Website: lowes
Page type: cart
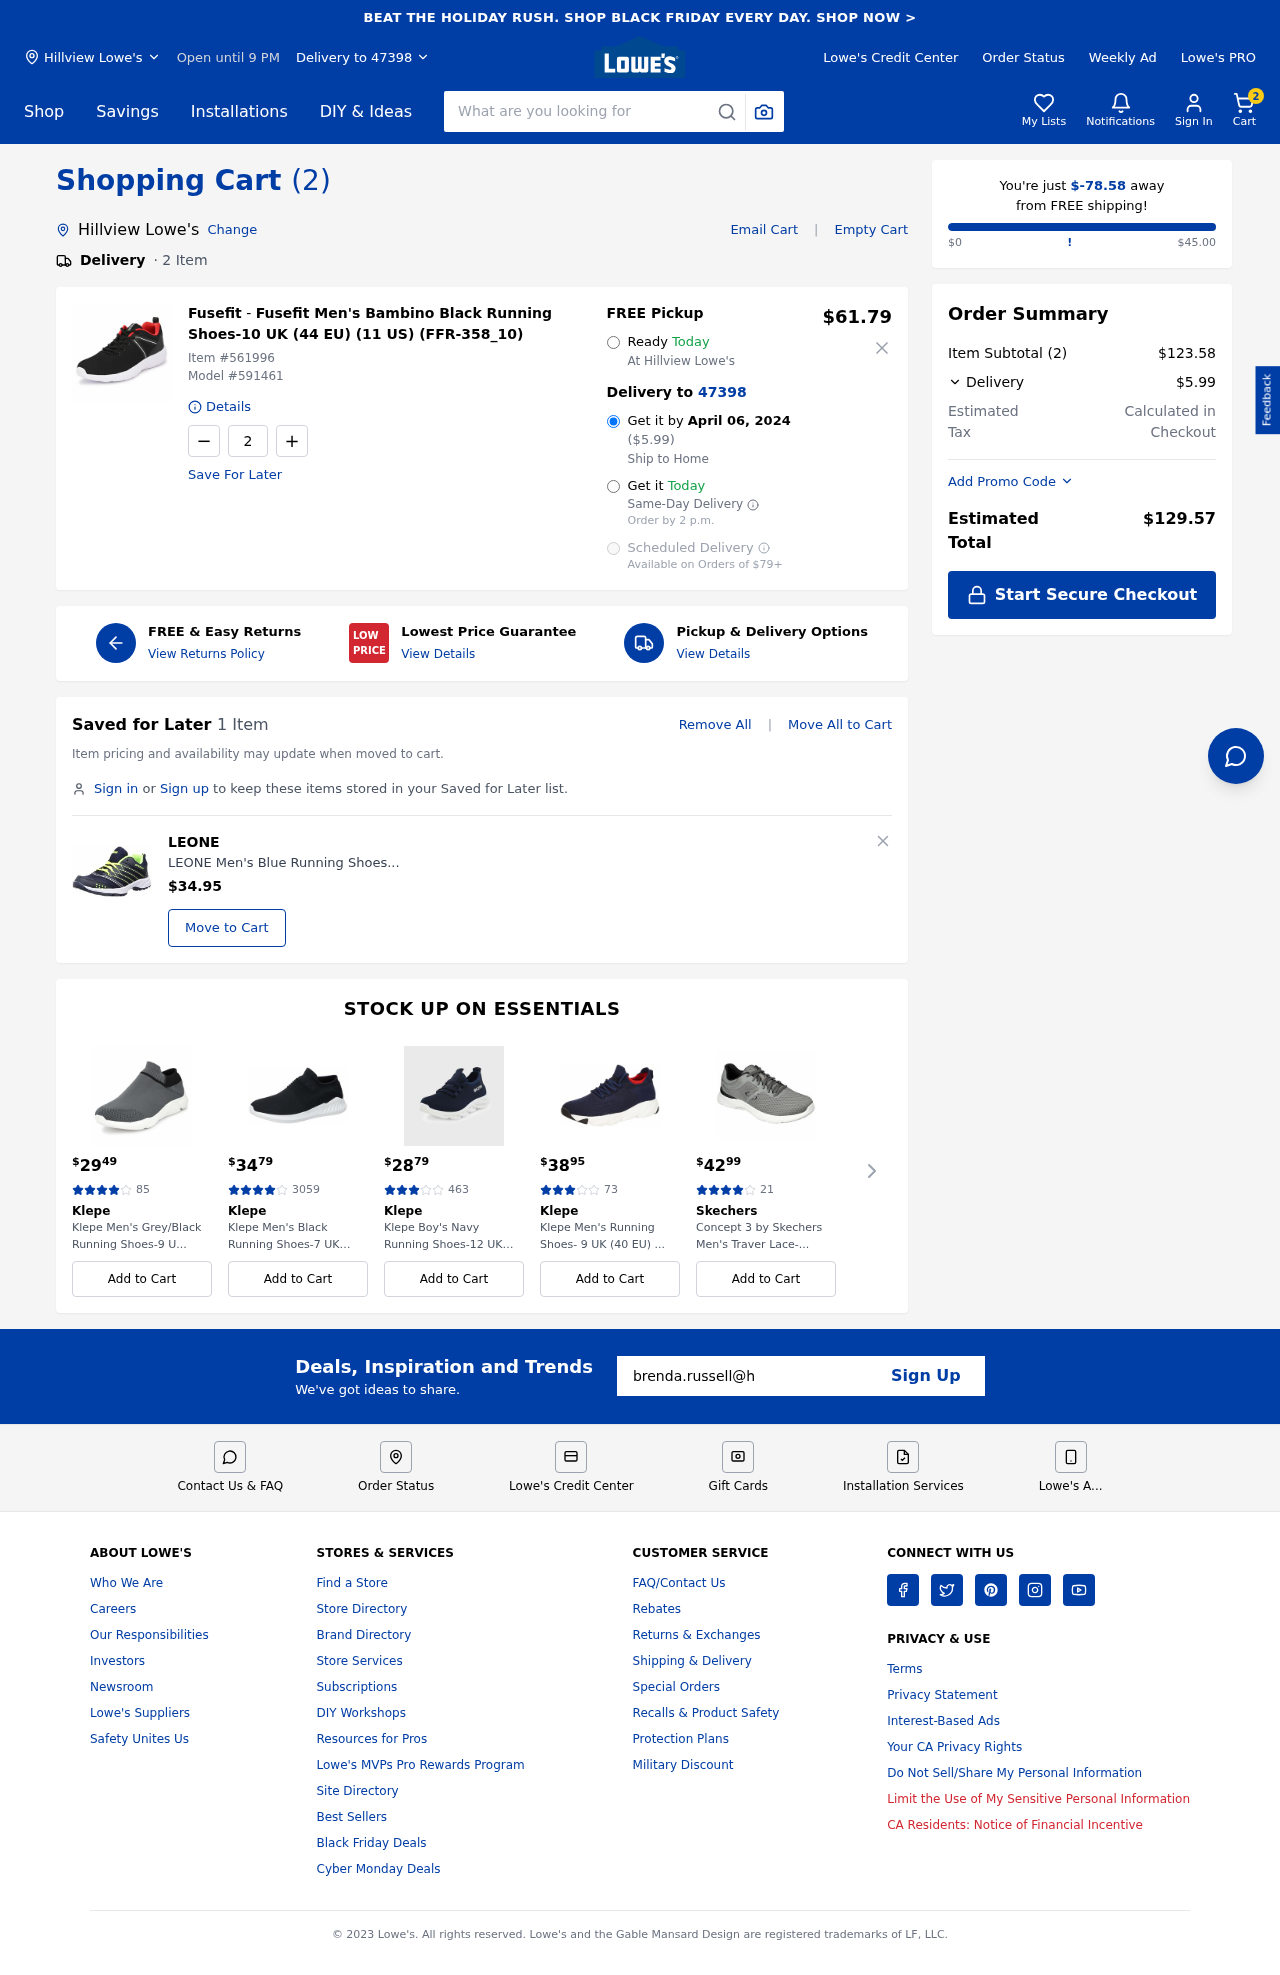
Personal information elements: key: PII_CITY
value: Hillview Lowe's
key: PII_EMAIL
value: brenda.russell@hotmail.com
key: PII_POSTCODE
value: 47398
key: PII_CITY2
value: Hillview Lowe's
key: PII_CITY3
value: Hillview
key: PII_POSTCODE_FULL
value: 47398
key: PII_POSTCODE_NUMERIC
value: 47398
Product elements: key: PRODUCT1_BRAND
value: Fusefit
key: PRODUCT1_NAME
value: Fusefit Men's Bambino Black Running Shoes-10 UK (44 EU) (11 US) (FFR-358_10)
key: PRODUCT1_PRICE
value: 61.79
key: PRODUCT1_QUANTITY
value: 2
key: PRODUCT2_BRAND
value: LEONE
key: PRODUCT2_NAME
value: LEONE Men's Blue Running Shoes-8 UK (42 EU) (L606BLUE8)
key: PRODUCT2_PRICE
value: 34.95
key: PRODUCT1_ITEM_NUMBER
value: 561996
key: PRODUCT1_MODEL_NUMBER
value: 591461
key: PRODUCT3_PRICE
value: $2949
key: PRODUCT3_NUM_RATINGS
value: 85
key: PRODUCT3_BRAND
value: Klepe
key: PRODUCT3_NAME
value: Klepe Men's Grey/Black Running Shoes-9 U...
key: PRODUCT4_PRICE
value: $3479
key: PRODUCT4_NUM_RATINGS
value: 3059
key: PRODUCT4_BRAND
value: Klepe
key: PRODUCT4_NAME
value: Klepe Men's Black Running Shoes-7 UK (40...
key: PRODUCT5_PRICE
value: $2879
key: PRODUCT5_NUM_RATINGS
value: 463
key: PRODUCT5_BRAND
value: Klepe
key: PRODUCT5_NAME
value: Klepe Boy's Navy Running Shoes-12 UK (31...
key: PRODUCT6_PRICE
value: $3895
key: PRODUCT6_NUM_RATINGS
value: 73
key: PRODUCT6_BRAND
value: Klepe
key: PRODUCT6_NAME
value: Klepe Men's Running Shoes- 9 UK (40 EU) ...
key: PRODUCT7_PRICE
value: $4299
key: PRODUCT7_NUM_RATINGS
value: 21
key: PRODUCT7_BRAND
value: Skechers
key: PRODUCT7_NAME
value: Concept 3 by Skechers Men's Traver Lace-...
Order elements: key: ORDER_NUM_ITEMS
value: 2
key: ORDER_DELIVERY_DATE
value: April 06, 2024
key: ORDER_SHIPPING_COST2
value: $5.99
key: ORDER_SHIPPING_AWAY
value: $-78.58
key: ORDER_SUBTOTAL
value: $123.58
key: ORDER_SHIPPING_COST
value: $5.99
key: ORDER_TOTAL
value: $129.57
Search elements: key: HEADER_SEARCH
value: What are you looking for
Other elements: key: SAVED_NUM_ITEMS
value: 1 Item